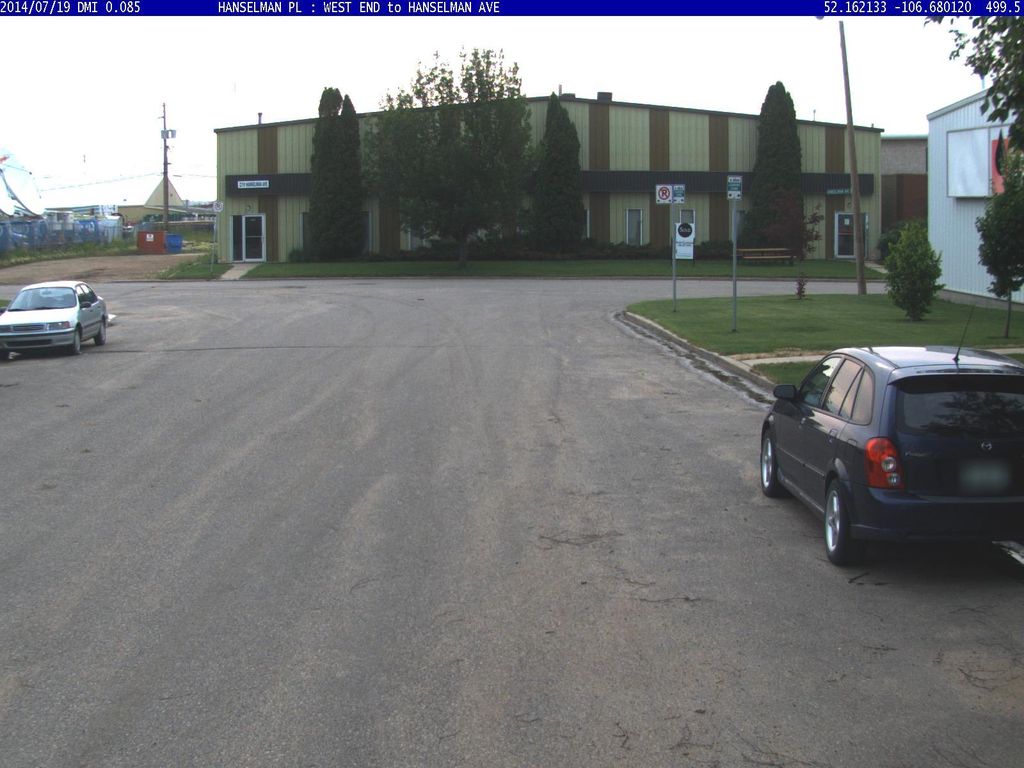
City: saskatoon